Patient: sex M, age 75
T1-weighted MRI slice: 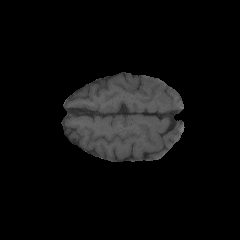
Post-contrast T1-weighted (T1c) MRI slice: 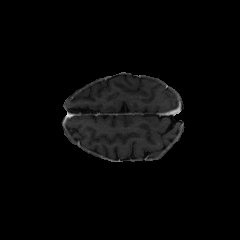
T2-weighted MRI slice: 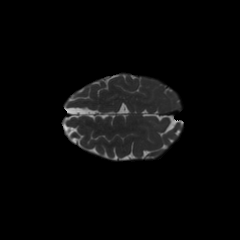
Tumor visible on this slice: no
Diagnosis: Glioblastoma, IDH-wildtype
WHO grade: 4